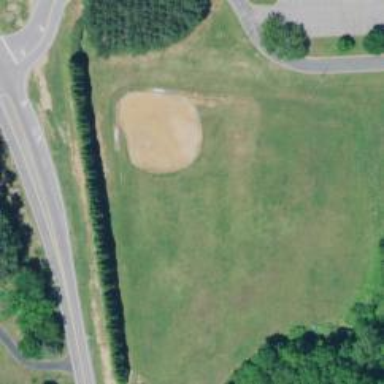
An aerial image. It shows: Baseball pitch for leisure land activities.